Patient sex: M
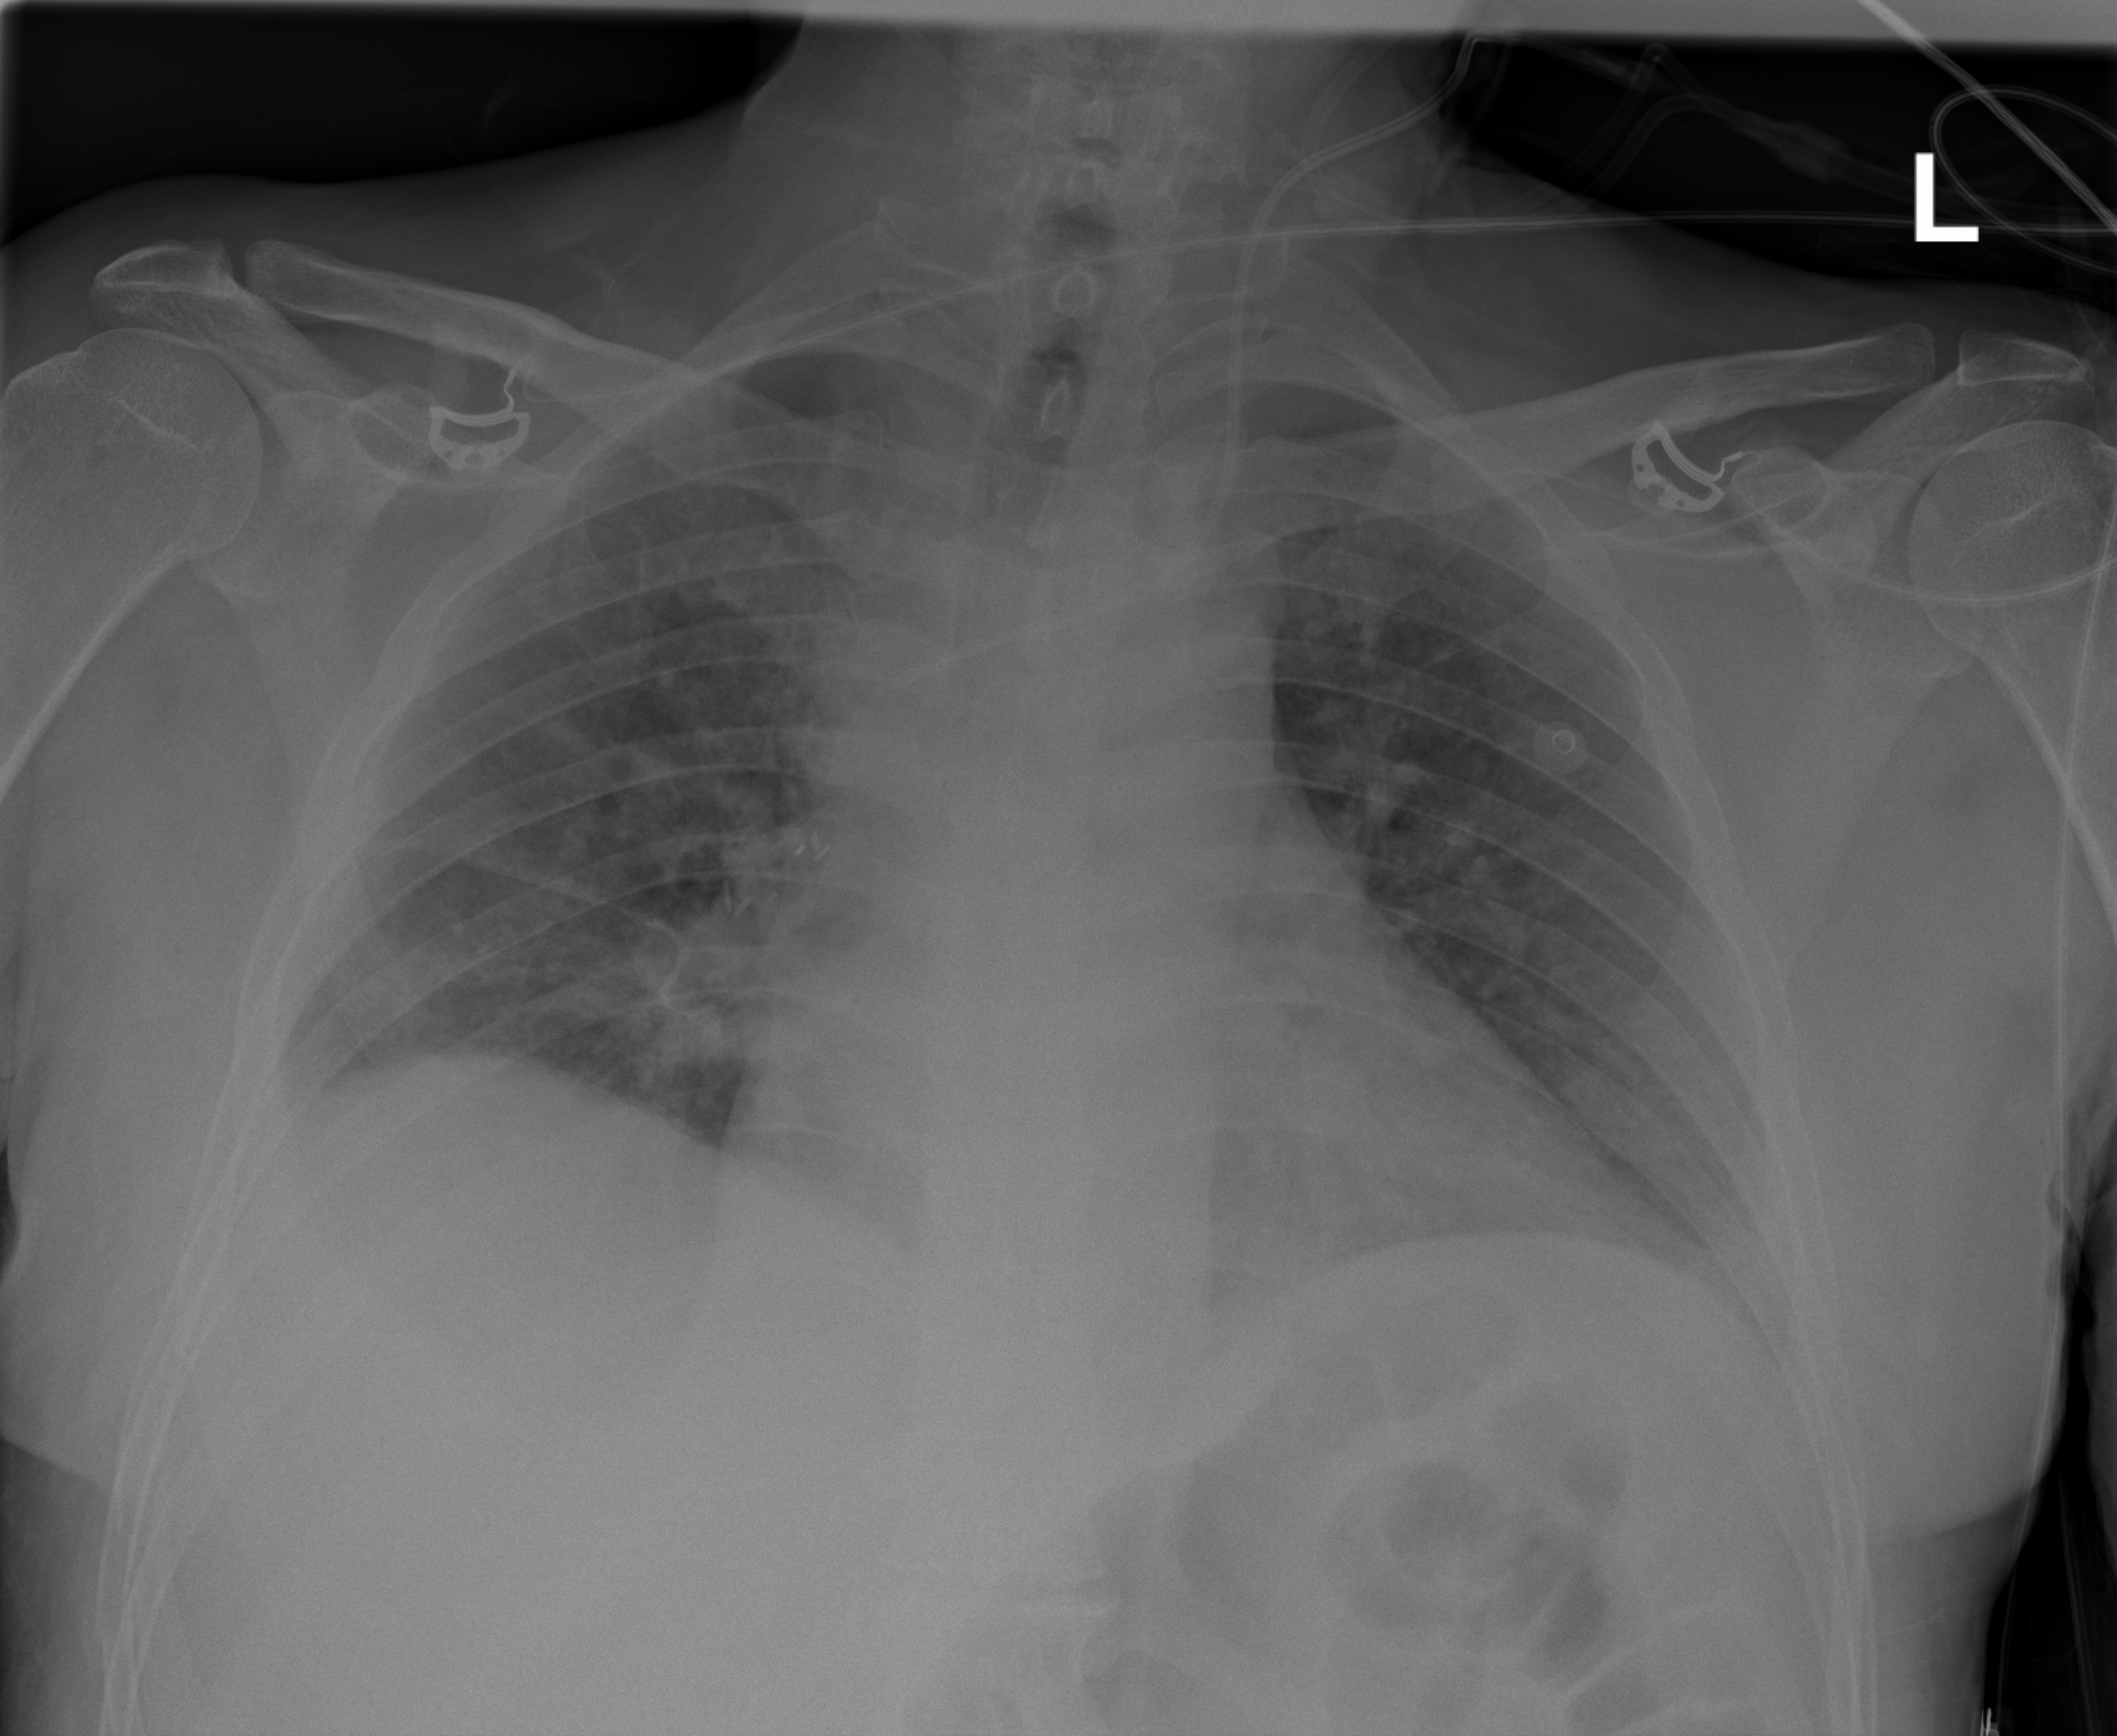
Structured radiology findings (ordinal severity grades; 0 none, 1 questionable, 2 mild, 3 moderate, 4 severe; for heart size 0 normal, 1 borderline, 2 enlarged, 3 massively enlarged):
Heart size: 2
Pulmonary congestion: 2
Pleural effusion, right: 1
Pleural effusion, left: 0
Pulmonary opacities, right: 1
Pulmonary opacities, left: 0
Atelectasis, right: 0
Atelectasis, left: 0